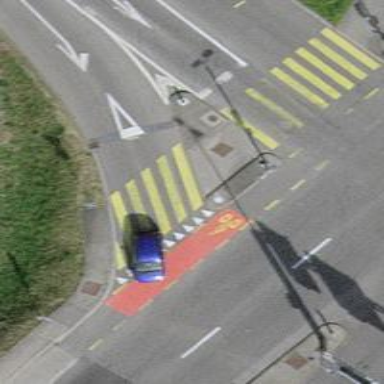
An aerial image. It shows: Road crossing with traffic signals.